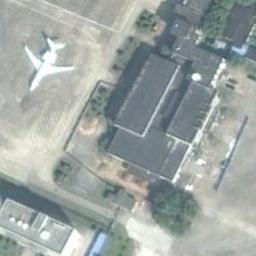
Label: airplane